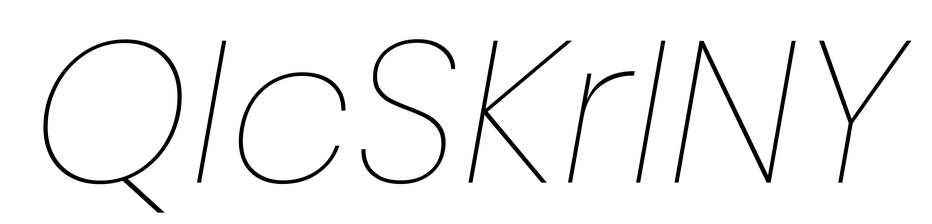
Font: Poppins-ThinItalic